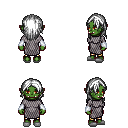
a pixel art fantasy rpg character, female body template, orc, green skin, chain mail, gold greaves, white long hairstyle, white cloth bracers, white slippers, four views (front, back, left, right), 2x2 character sprite sheet, small pixel art, hard edges, no anti-aliasing